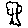
Label: tree